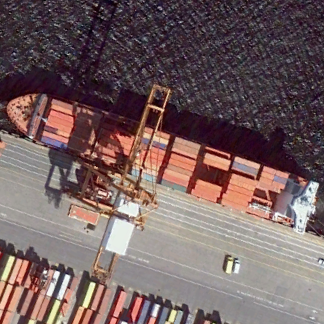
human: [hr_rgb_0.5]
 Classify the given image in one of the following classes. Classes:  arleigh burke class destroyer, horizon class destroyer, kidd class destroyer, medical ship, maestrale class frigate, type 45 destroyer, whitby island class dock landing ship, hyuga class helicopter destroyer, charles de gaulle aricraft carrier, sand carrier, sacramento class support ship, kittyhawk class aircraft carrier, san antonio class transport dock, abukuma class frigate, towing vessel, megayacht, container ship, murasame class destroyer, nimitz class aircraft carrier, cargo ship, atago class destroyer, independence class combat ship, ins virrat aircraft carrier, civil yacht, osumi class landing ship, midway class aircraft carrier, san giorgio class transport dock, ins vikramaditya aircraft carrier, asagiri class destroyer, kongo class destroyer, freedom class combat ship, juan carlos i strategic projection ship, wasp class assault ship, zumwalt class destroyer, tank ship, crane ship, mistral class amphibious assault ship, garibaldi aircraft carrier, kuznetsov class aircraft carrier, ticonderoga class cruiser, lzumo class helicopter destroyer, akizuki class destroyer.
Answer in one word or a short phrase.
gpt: Container ship